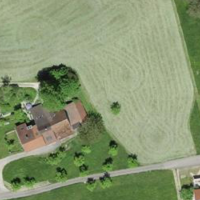
EUNIS habitat code: 52
Species observed at this site:
Veronica chamaedrys